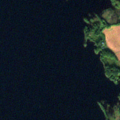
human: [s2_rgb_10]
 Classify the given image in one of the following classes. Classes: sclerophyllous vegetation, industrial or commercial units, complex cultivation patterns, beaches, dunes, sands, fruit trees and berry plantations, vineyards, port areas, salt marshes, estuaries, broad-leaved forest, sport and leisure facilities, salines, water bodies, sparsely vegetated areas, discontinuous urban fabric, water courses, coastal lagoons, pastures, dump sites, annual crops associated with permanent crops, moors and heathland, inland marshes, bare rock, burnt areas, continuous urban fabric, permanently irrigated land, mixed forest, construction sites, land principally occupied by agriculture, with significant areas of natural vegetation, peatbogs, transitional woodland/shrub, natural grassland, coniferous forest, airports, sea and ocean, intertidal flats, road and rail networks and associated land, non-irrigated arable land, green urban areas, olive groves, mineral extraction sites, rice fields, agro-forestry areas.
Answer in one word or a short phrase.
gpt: non-irrigated arable land, mixed forest, water bodies